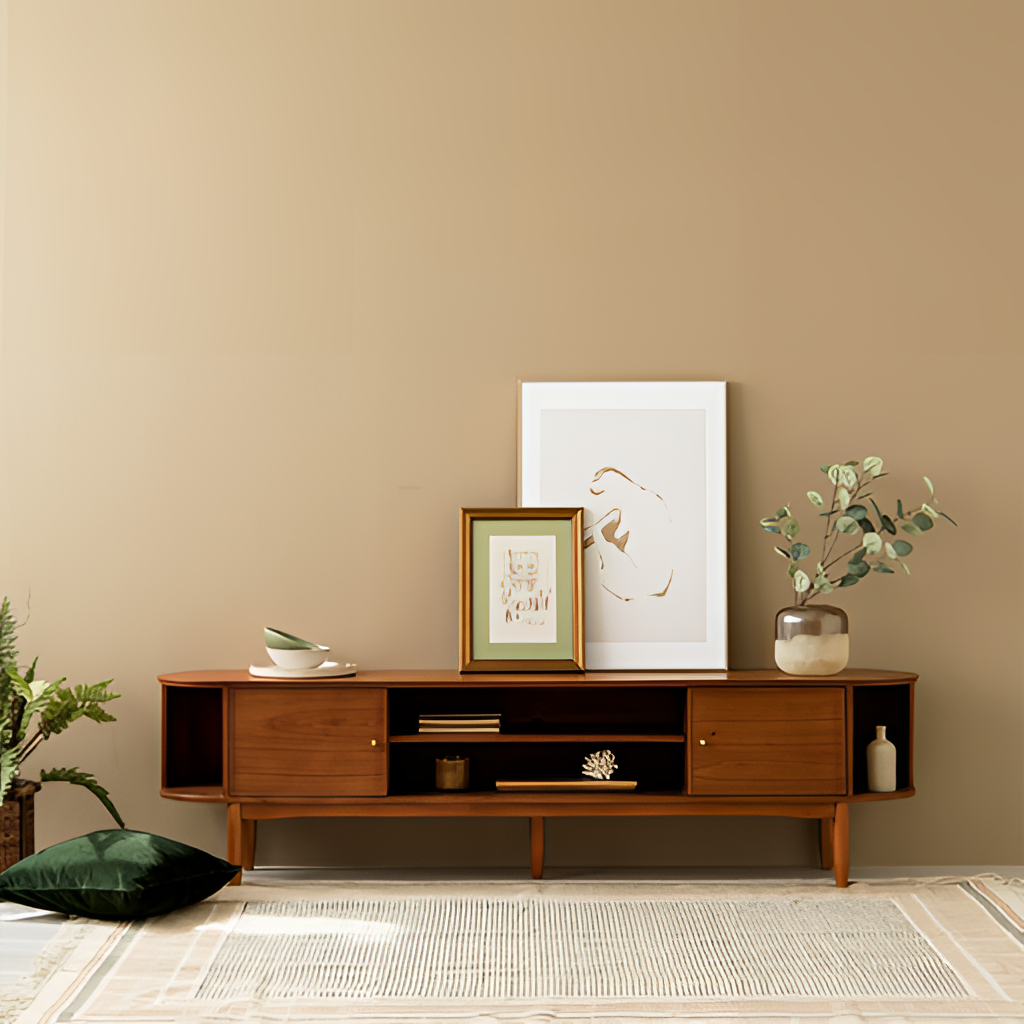
living room, wood console, beige paint wallpaper, with solid pattern, mid-century, beige carpet flooring, with striped pattern